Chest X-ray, AP view. Patient: 42 years old, sex M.
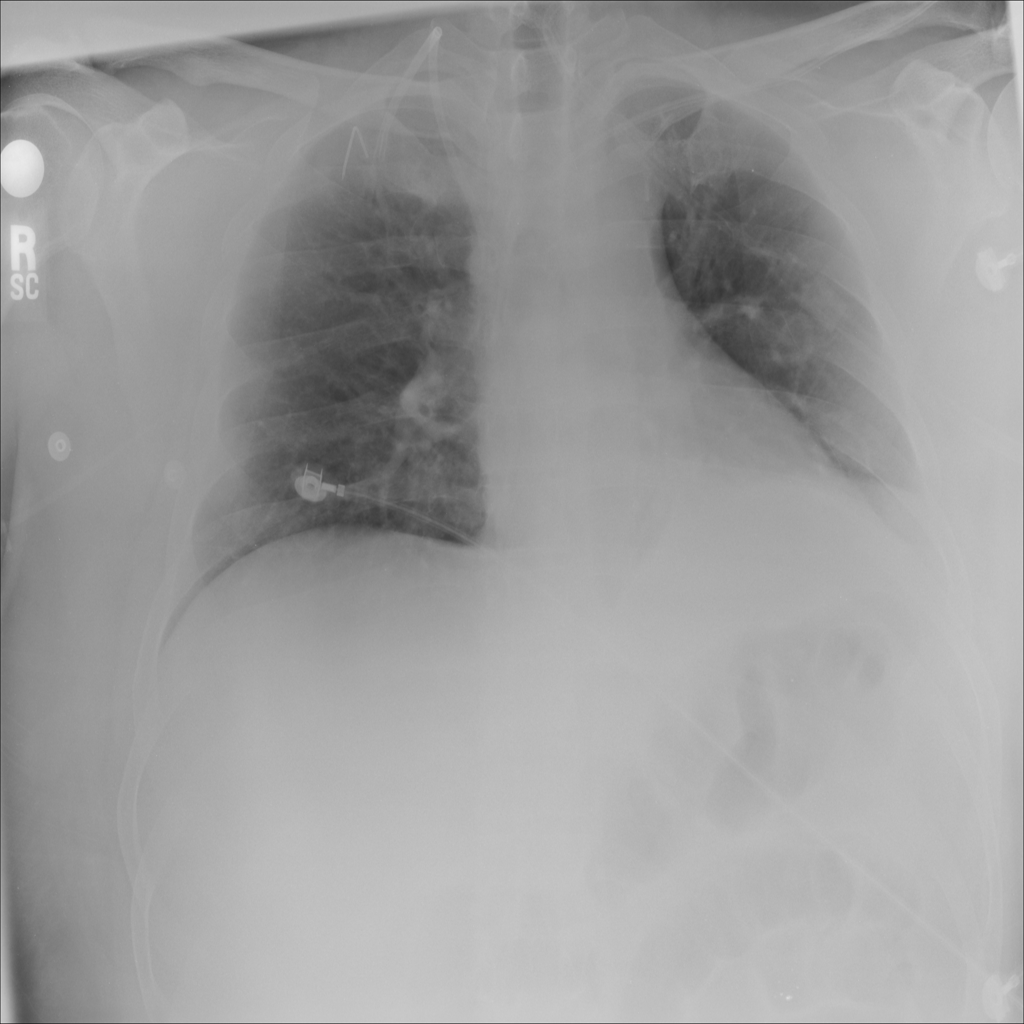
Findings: No Finding